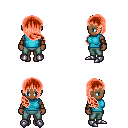
a pixel art fantasy rpg character, female body template, human, dark skin, teal sleeveless shirt, teal pants, red right-swept hairstyle, leather bracers, metal boots, four views (front, back, left, right), 2x2 character sprite sheet, small pixel art, hard edges, no anti-aliasing